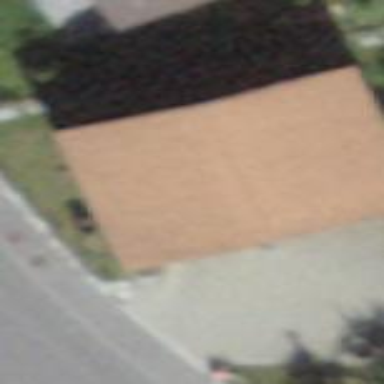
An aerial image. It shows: Garage building.